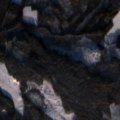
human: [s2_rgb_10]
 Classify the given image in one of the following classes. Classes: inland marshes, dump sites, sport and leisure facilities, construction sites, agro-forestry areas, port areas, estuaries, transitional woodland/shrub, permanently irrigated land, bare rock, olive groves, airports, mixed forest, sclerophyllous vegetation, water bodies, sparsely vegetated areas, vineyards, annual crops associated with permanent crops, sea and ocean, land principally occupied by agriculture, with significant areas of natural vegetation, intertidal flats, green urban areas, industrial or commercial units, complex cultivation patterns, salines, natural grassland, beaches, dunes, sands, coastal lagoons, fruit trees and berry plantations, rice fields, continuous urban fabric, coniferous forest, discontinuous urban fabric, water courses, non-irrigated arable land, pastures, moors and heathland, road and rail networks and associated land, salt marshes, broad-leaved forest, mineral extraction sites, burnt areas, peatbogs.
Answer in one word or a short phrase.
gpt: coniferous forest, mixed forest, transitional woodland/shrub